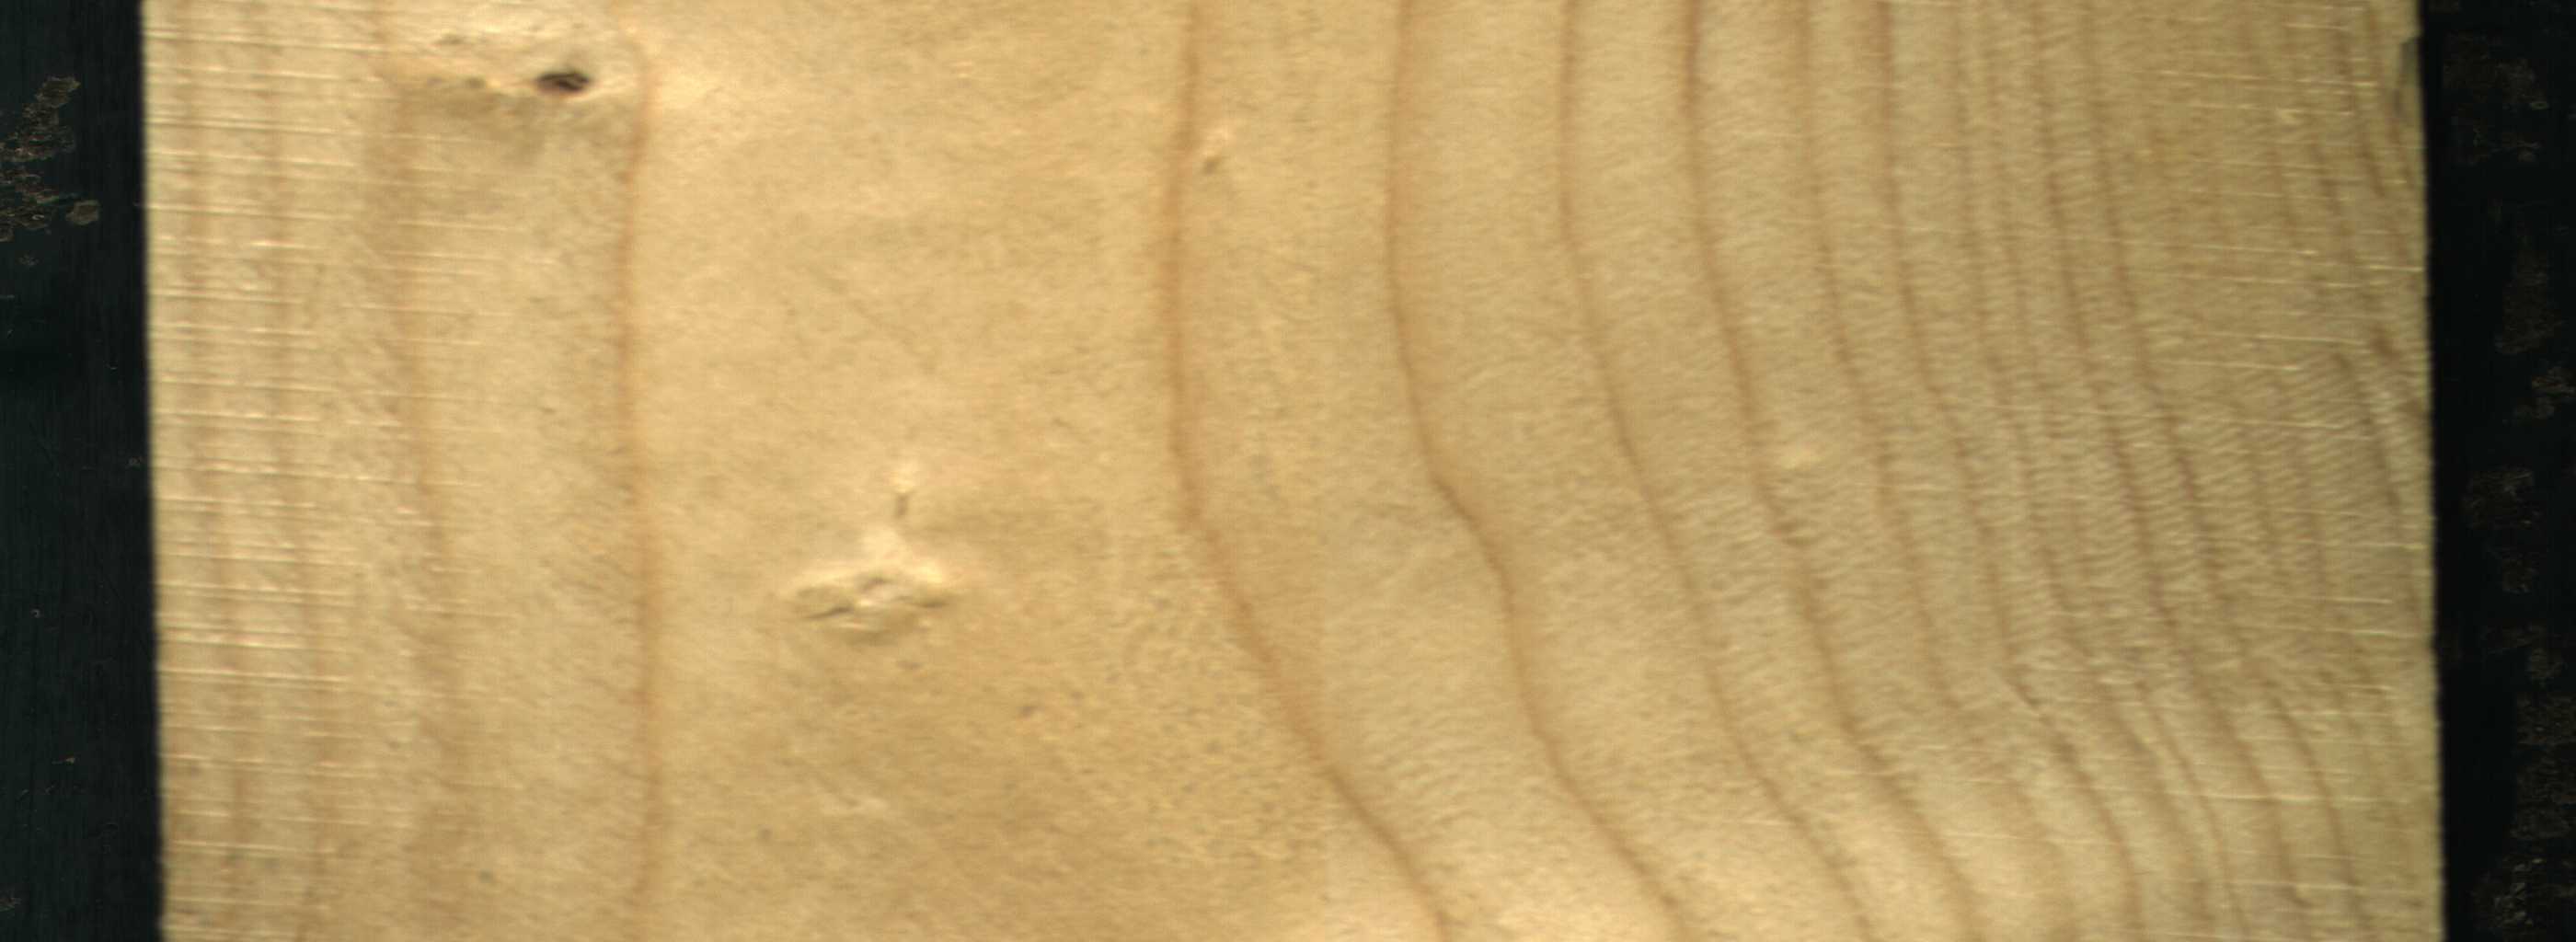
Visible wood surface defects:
Live_Knot